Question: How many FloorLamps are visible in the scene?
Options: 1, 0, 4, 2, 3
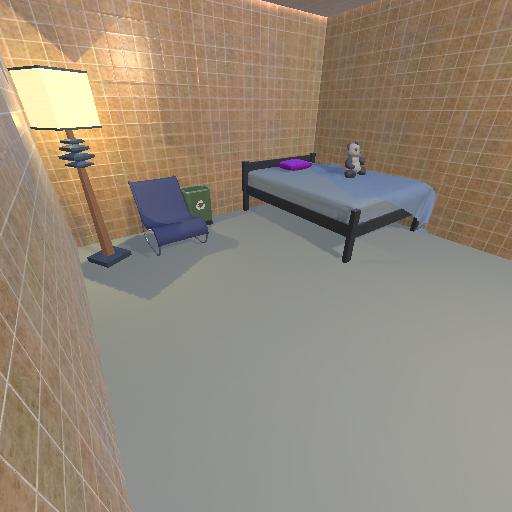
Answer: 1